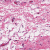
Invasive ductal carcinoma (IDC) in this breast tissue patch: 0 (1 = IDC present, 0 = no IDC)